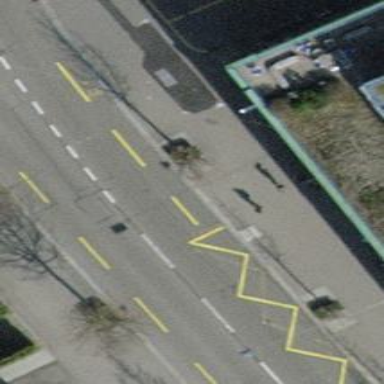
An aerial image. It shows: Platform for public transport on the road.